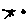
Label: star